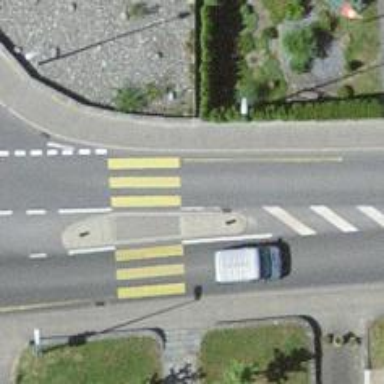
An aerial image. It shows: Pedestrian crossing with zebra markings on the footway.